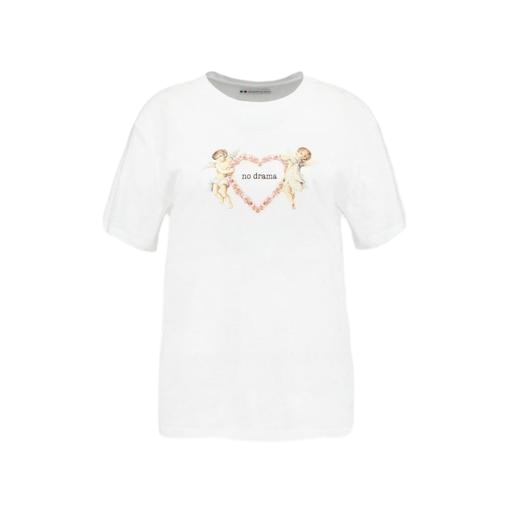
white le paradis boyfriend t-shirt, embroidered heart t-shirt, embroidered tee, white background